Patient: sex F, age 75
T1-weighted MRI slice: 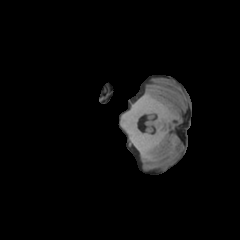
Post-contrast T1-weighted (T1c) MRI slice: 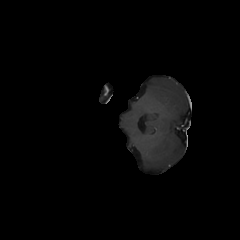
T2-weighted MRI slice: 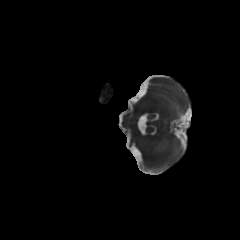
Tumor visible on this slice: no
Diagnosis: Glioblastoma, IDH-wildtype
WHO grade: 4